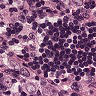
Metastatic tissue present: yes